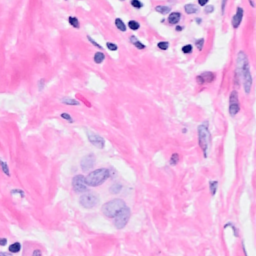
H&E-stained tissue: Breast